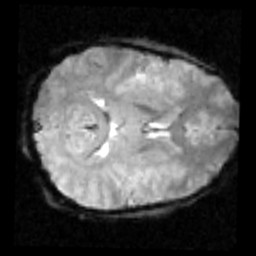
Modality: inplaneT2
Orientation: axial
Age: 25
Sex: male